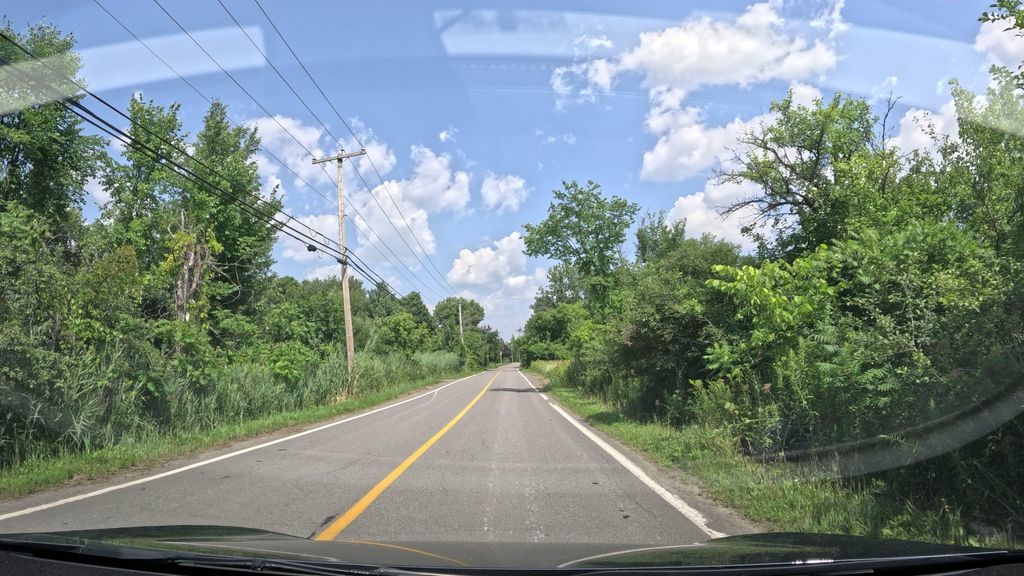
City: montreal